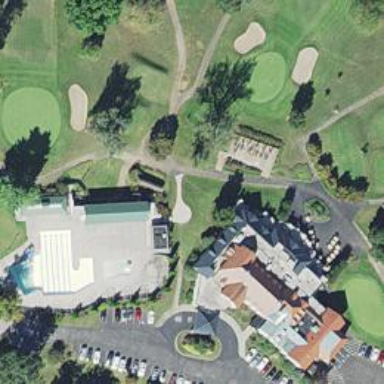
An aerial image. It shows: Path used for both walking and golf.